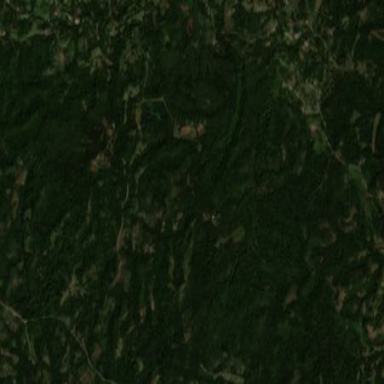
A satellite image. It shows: Forest area.